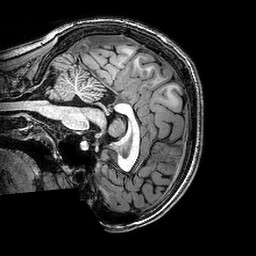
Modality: T1w
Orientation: sagittal
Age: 20
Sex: female
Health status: healthy
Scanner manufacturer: philips
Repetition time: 0.008152 s
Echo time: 0.00372 s